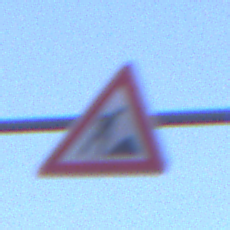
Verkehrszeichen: Arbeitsstelle
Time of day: SunriseSunset
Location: Outdoor (Nature)
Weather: Clear
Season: NotSpecified
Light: Natural